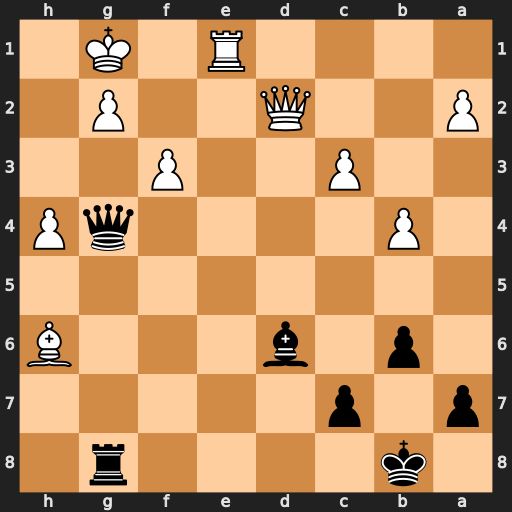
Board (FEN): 1k4r1/p1p5/1p1b3B/8/1P4qP/2P2P2/P2Q2P1/4R1K1
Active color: b
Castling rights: -
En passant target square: -
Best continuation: Qxh4 Be3 Qh2+ Kf1 Qh1+